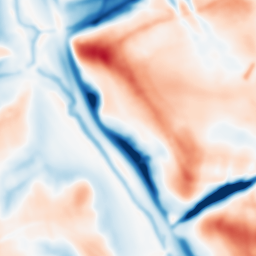
Category: multiscale
Decomposition family: dog_multiscale
Decomposition parameters: sigma_ratio: 2
n_scales: 3
base_sigma: 2
Upsampling method: quadratic
Upsampling parameters: scale: 4
Upsampling scale: 4